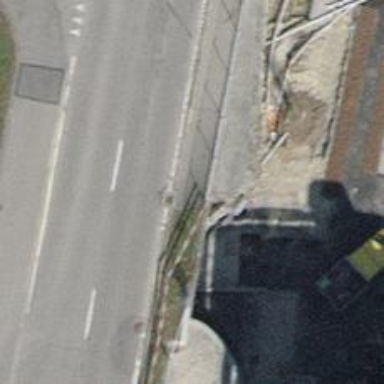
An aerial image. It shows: Kerb serving as barrier.